Question: I am trying to use TableSorter in my asp.net application but this not working with my format.
If forced my columns as shortDate and i want to edit this parser to work with my format
---
## code:
'''
$(document).ready(function () {
// initialize stickyTableHeaders _after_ tablesorter
$(".tablesorter").tablesorter(
{ headers:
{
3: { sorter: "shortDate" },
4: { sorter: "shortDate" },
5: { sorter: "usLongDate" },
6: { sorter: "shortDate" },
7: { sorter: "shortDate" },
8: { sorter: "shortDate" },
9: { sorter: "shortDate" }
}
});
$("table").stickyTableHeaders();
});
'''
---
my parser code:
---
'''
ts.addParser({
id: "shortDate",
is: function (s) {
return /\d{1,2}[\/\-]\d{1,2}[\/\-]\d{2,4}/.test(s);
}, format: function (s, table) {
var c = table.config;
s = s.replace(/\-/g, "/");
if (c.dateFormat == "us") {
// reformat the string in ISO format
s = s.replace(/(\d{1,2})<URL>;
} else if (c.dateFormat == "uk") {
// reformat the string in ISO format
s = s.replace(/(\d{1,2})<URL>;
} else {
s = s.replace(".", "");
// s1 = s.replace(/(\d{1,2})<URL>;
var s1 = s.substr(3);
}
return $.tablesorter.formatFloat(new Date(s1).getTime());
}, type: "numeric"
});
'''

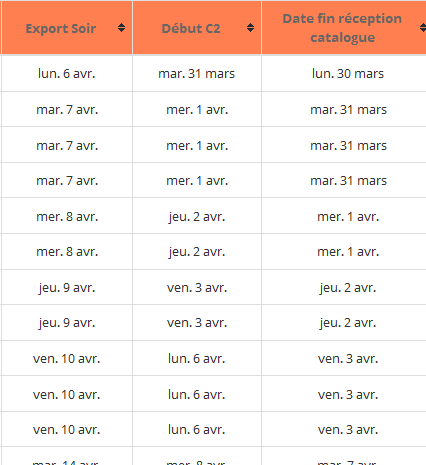
Answer: Answer:
'''
monthDict = {
'janv': '01', 'fevr': '02', 'mars': '03',
'avr': '04', 'mai': '05', 'juin': '06',
'juil': '07', 'aout': '08', 'sept': '09',
'oct': '10', 'nov': '11', 'dec': '12'
}
ts.addParser({
id: "shortDate",
is: function (s, table, cell) { return false; },
format: function (s, table, cell, cellIndex) {
var dat = s.split('.');
var dates = dat[1].trim().split(' ');
dat[0] = (/^\d{2}$/.test(dates[0])) ? dates[0] : '0' + dates[0];
return monthDict[dates[1]]+dat[0]
},
type: "numeric"
});
'''